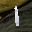
Label: 1